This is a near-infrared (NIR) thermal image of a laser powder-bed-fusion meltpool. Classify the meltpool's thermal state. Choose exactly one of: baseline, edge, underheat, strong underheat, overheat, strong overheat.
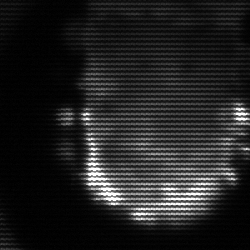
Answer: baseline